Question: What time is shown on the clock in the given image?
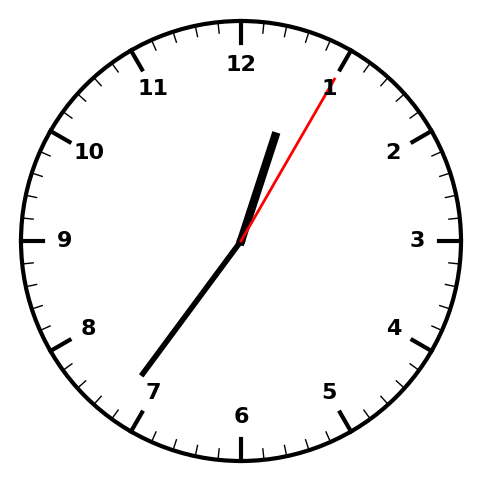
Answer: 12:36:05